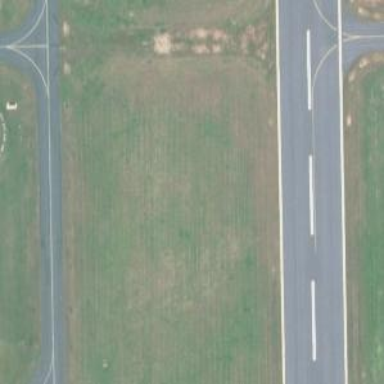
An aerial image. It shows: View of taxiway at the airport.